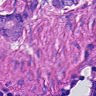
Metastatic tissue present: yes